Question: I am trying to find the largest contour in a binarized image. Judging by <URL> though, it produces errors. Note the 2x2 dot in the upper left hand corner, which should count as one contour.

'''
Mat img = imread("problem.png", CV_LOAD_IMAGE_GRAYSCALE);
vector<vector<Point>> ContourVector;
findContours(img, ContourVector, CV_RETR_LIST, CV_CHAIN_APPROX_NONE);
//findContours(img, ContourVector, CV_RETR_EXTERNAL, CV_CHAIN_APPROX_NONE); // Alternative mode
int biggest = 0;
double BiggestContourArea = contourArea(ContourVector[biggest]);
for (int i = 1; i != ContourVector.size(); ++i){
if ( (contourArea(ContourVector[i])) > BiggestContourArea) {
biggest = i;
BiggestContourArea = contourArea(ContourVector[biggest]);
}
}
img = Scalar(0,0,0);
drawContours(img, ContourVector, biggest, Scalar(255,255,255), CV_FILLED );
imshow("Largest contour", img);
waitKey(0);
'''
If mode CV_RETR_LIST is used, I get this error at i = 3, although ContourVector has size 4. Why would the vector be larger than the number of contours, though?
'''
"Assertion failed: (0 <= contourIdx && contourIdx < (int)last) in unknown function, file ..[..]contours.cpp, line 1810"
'''
If mode CV_RETR_EXTERNAL is used (which would make more sense), I get this error. Why would this happen
'''
OpenCV Error: Bad argument (input array is not a valid matrix) in unknown function, file ..[..]utils.cpp, line 54
'''
I'd be grateful if someone could explain those errors.
I also wonder why the result of contourArea inside the loop is 0 for some reason and ContourVector[i].size() gives an absurdly large number (around 4 billion).
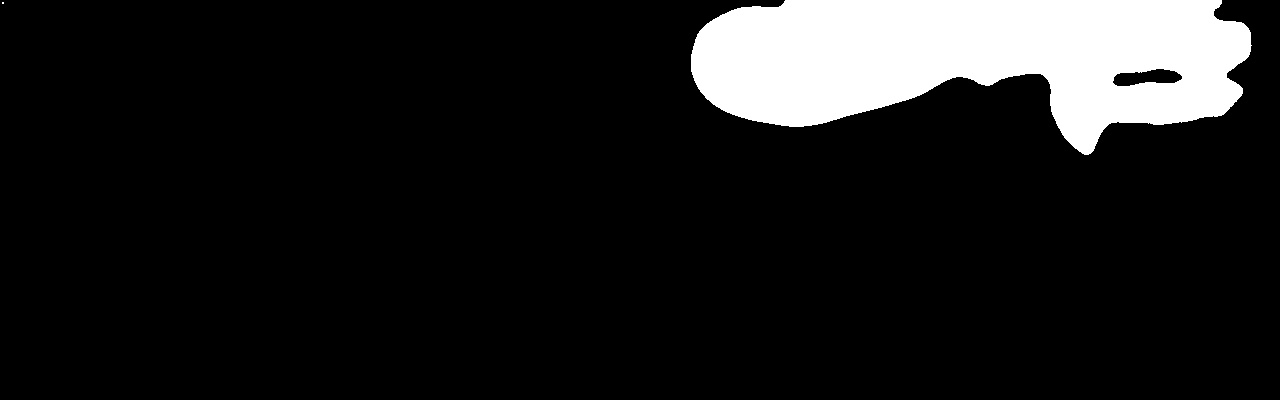
Answer: This seems to have been a compatibility issue with Visual Studio 2012 and the prebuilt libraries provided by OpenCV. After I installed and used Visual Studio 2010 to run the code, the problems disappeared.
I assume that you could also solve this by building OpenCV from the source code with VS 2012, but I did not manage. There is a manual <URL>.
I had other weird problems with this project in VS 2012 as well which are in line with some library trouble. Compiling the code worked fine in debug and release mode, but executing it gave an error in debug mode. In release mode, it to work, but it produced errors such as the one that sparked this question.
For the protocol, I linked "/build/x86/vc10/lib" as the additional library directory in VS 2012, and the errors were produced with OpenCV versions 2.4.4 to 2.4.6.